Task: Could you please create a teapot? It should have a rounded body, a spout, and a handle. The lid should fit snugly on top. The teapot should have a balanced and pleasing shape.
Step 194:
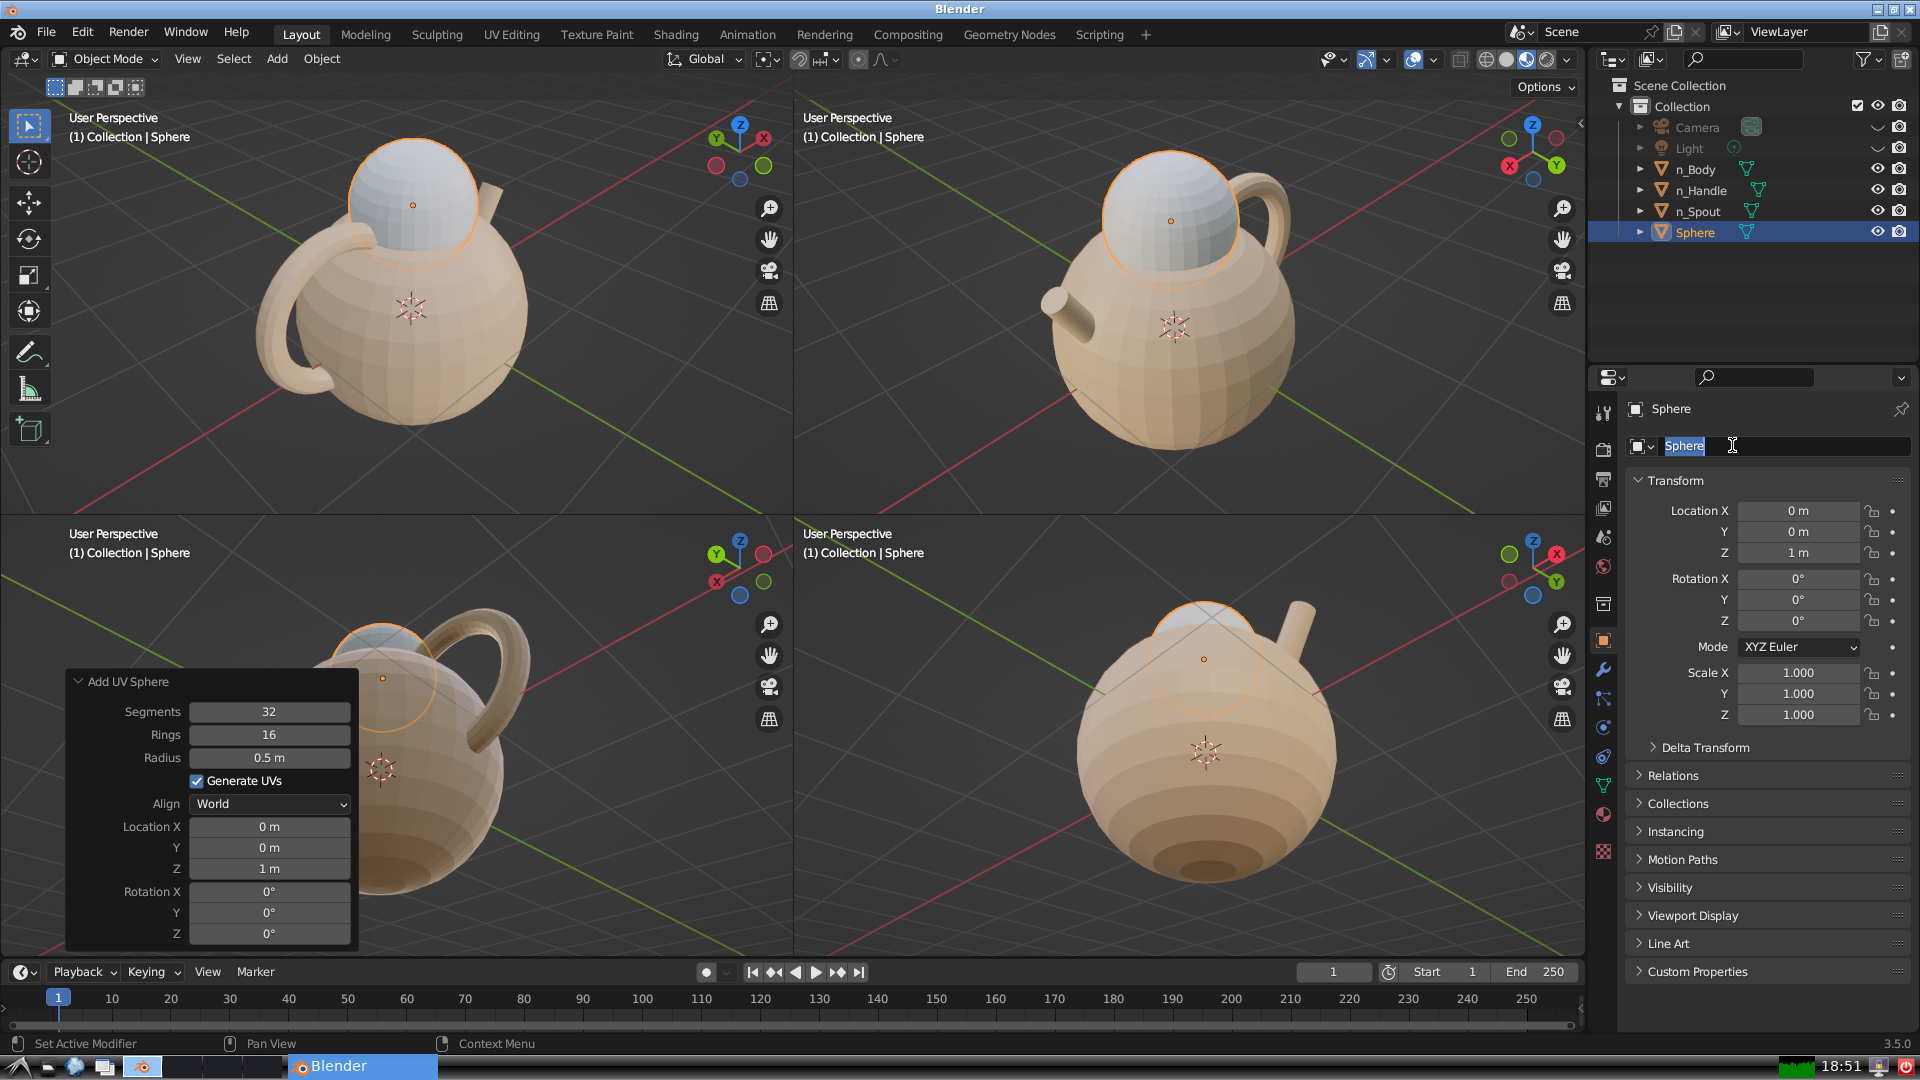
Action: input_text: n_Lid